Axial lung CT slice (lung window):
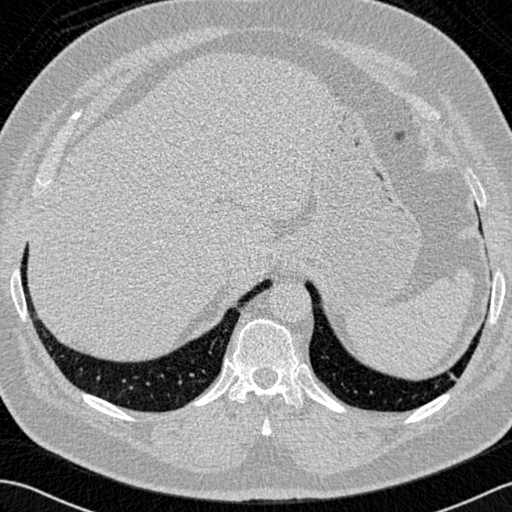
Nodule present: no